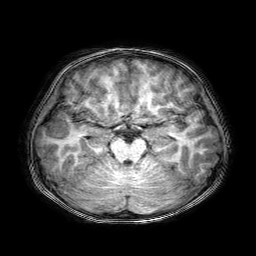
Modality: T1w
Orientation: coronal
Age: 6
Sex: male
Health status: healthy